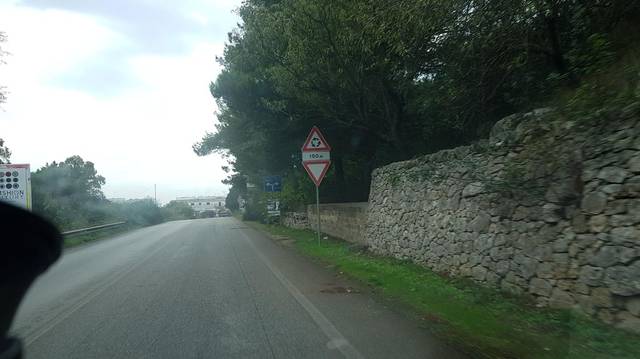
Region: Italy
Coordinates: 40.726, 17.591